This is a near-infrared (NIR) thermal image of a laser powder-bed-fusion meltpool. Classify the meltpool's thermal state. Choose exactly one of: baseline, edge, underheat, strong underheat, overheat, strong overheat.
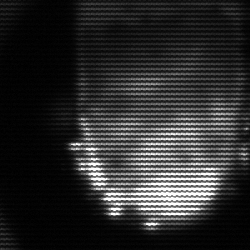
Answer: baseline